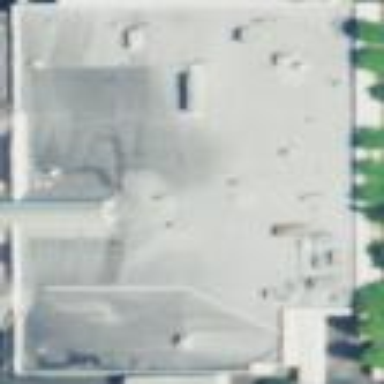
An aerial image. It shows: Supermarket located in building.